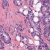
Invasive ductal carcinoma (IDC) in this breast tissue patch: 1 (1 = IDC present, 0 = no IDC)